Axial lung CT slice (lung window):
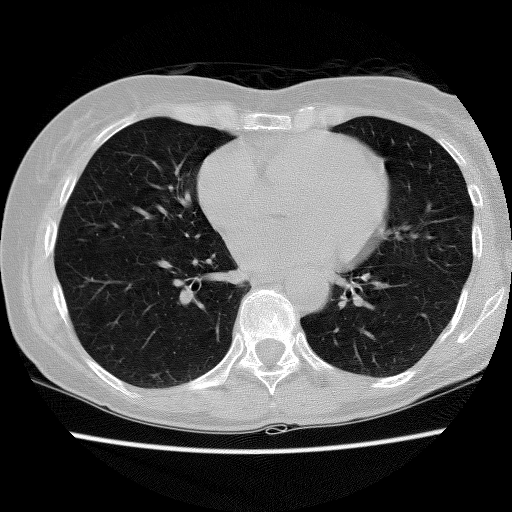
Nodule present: no